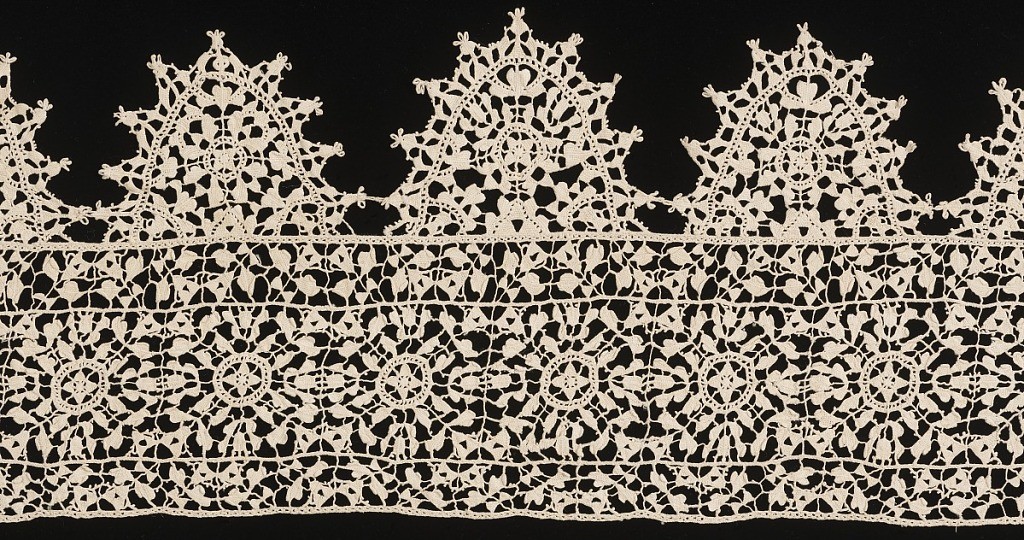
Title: Border
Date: late 16th–early 17th century
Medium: linen Technique: grid of laid cords with needle lace (reticella style); edge of punto in aria
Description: Deeply scalloped border with a horizontal band of circular ornaments within squares.